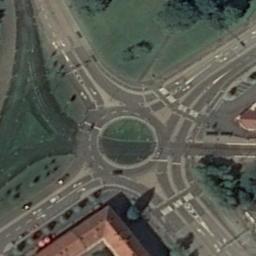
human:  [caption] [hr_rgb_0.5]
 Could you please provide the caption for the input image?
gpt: The roundabout is surrounded by grass .

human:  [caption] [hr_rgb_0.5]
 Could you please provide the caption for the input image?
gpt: The roundabout with four exits and entrances is in the lawn with some trees and a building is next to the roundabout .

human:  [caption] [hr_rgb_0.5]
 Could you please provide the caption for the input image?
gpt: The roundabout is on the grass next to trees and buildings .

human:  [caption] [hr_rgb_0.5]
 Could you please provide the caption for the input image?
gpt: There are several moving vehicles on the road at the roundabout, There are several buildings and some trees and some lawns around the roundabout .

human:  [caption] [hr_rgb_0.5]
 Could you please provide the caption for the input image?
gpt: There are some green lawns beside the roundabout .